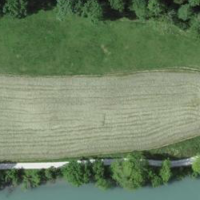
EUNIS habitat code: 24
Species observed at this site:
Castor fiber